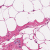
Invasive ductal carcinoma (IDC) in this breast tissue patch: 0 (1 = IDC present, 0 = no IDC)